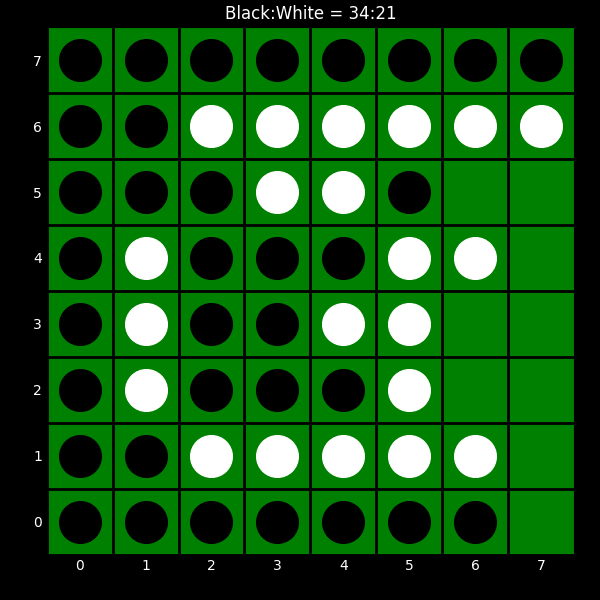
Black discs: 34
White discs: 21